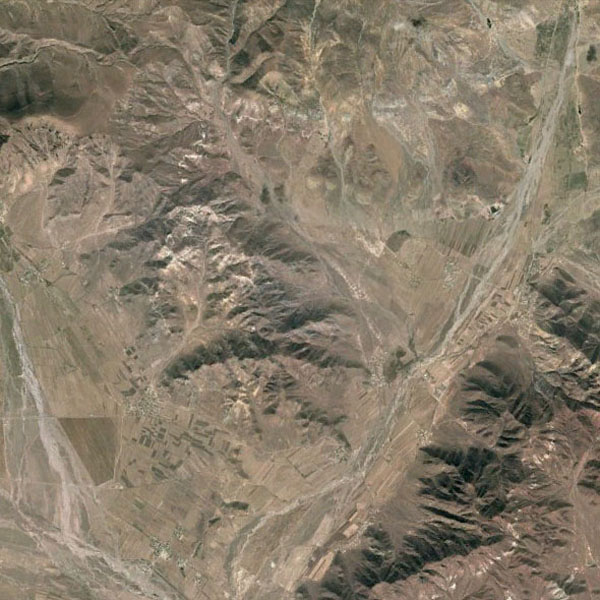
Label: Mountain